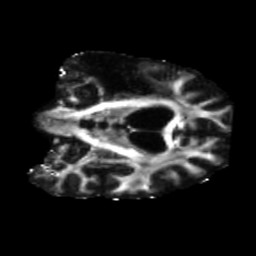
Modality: FA
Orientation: coronal
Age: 71
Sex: male
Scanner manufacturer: siemens
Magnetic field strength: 3 T
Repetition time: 5.47 s
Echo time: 0.0854 s